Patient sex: M
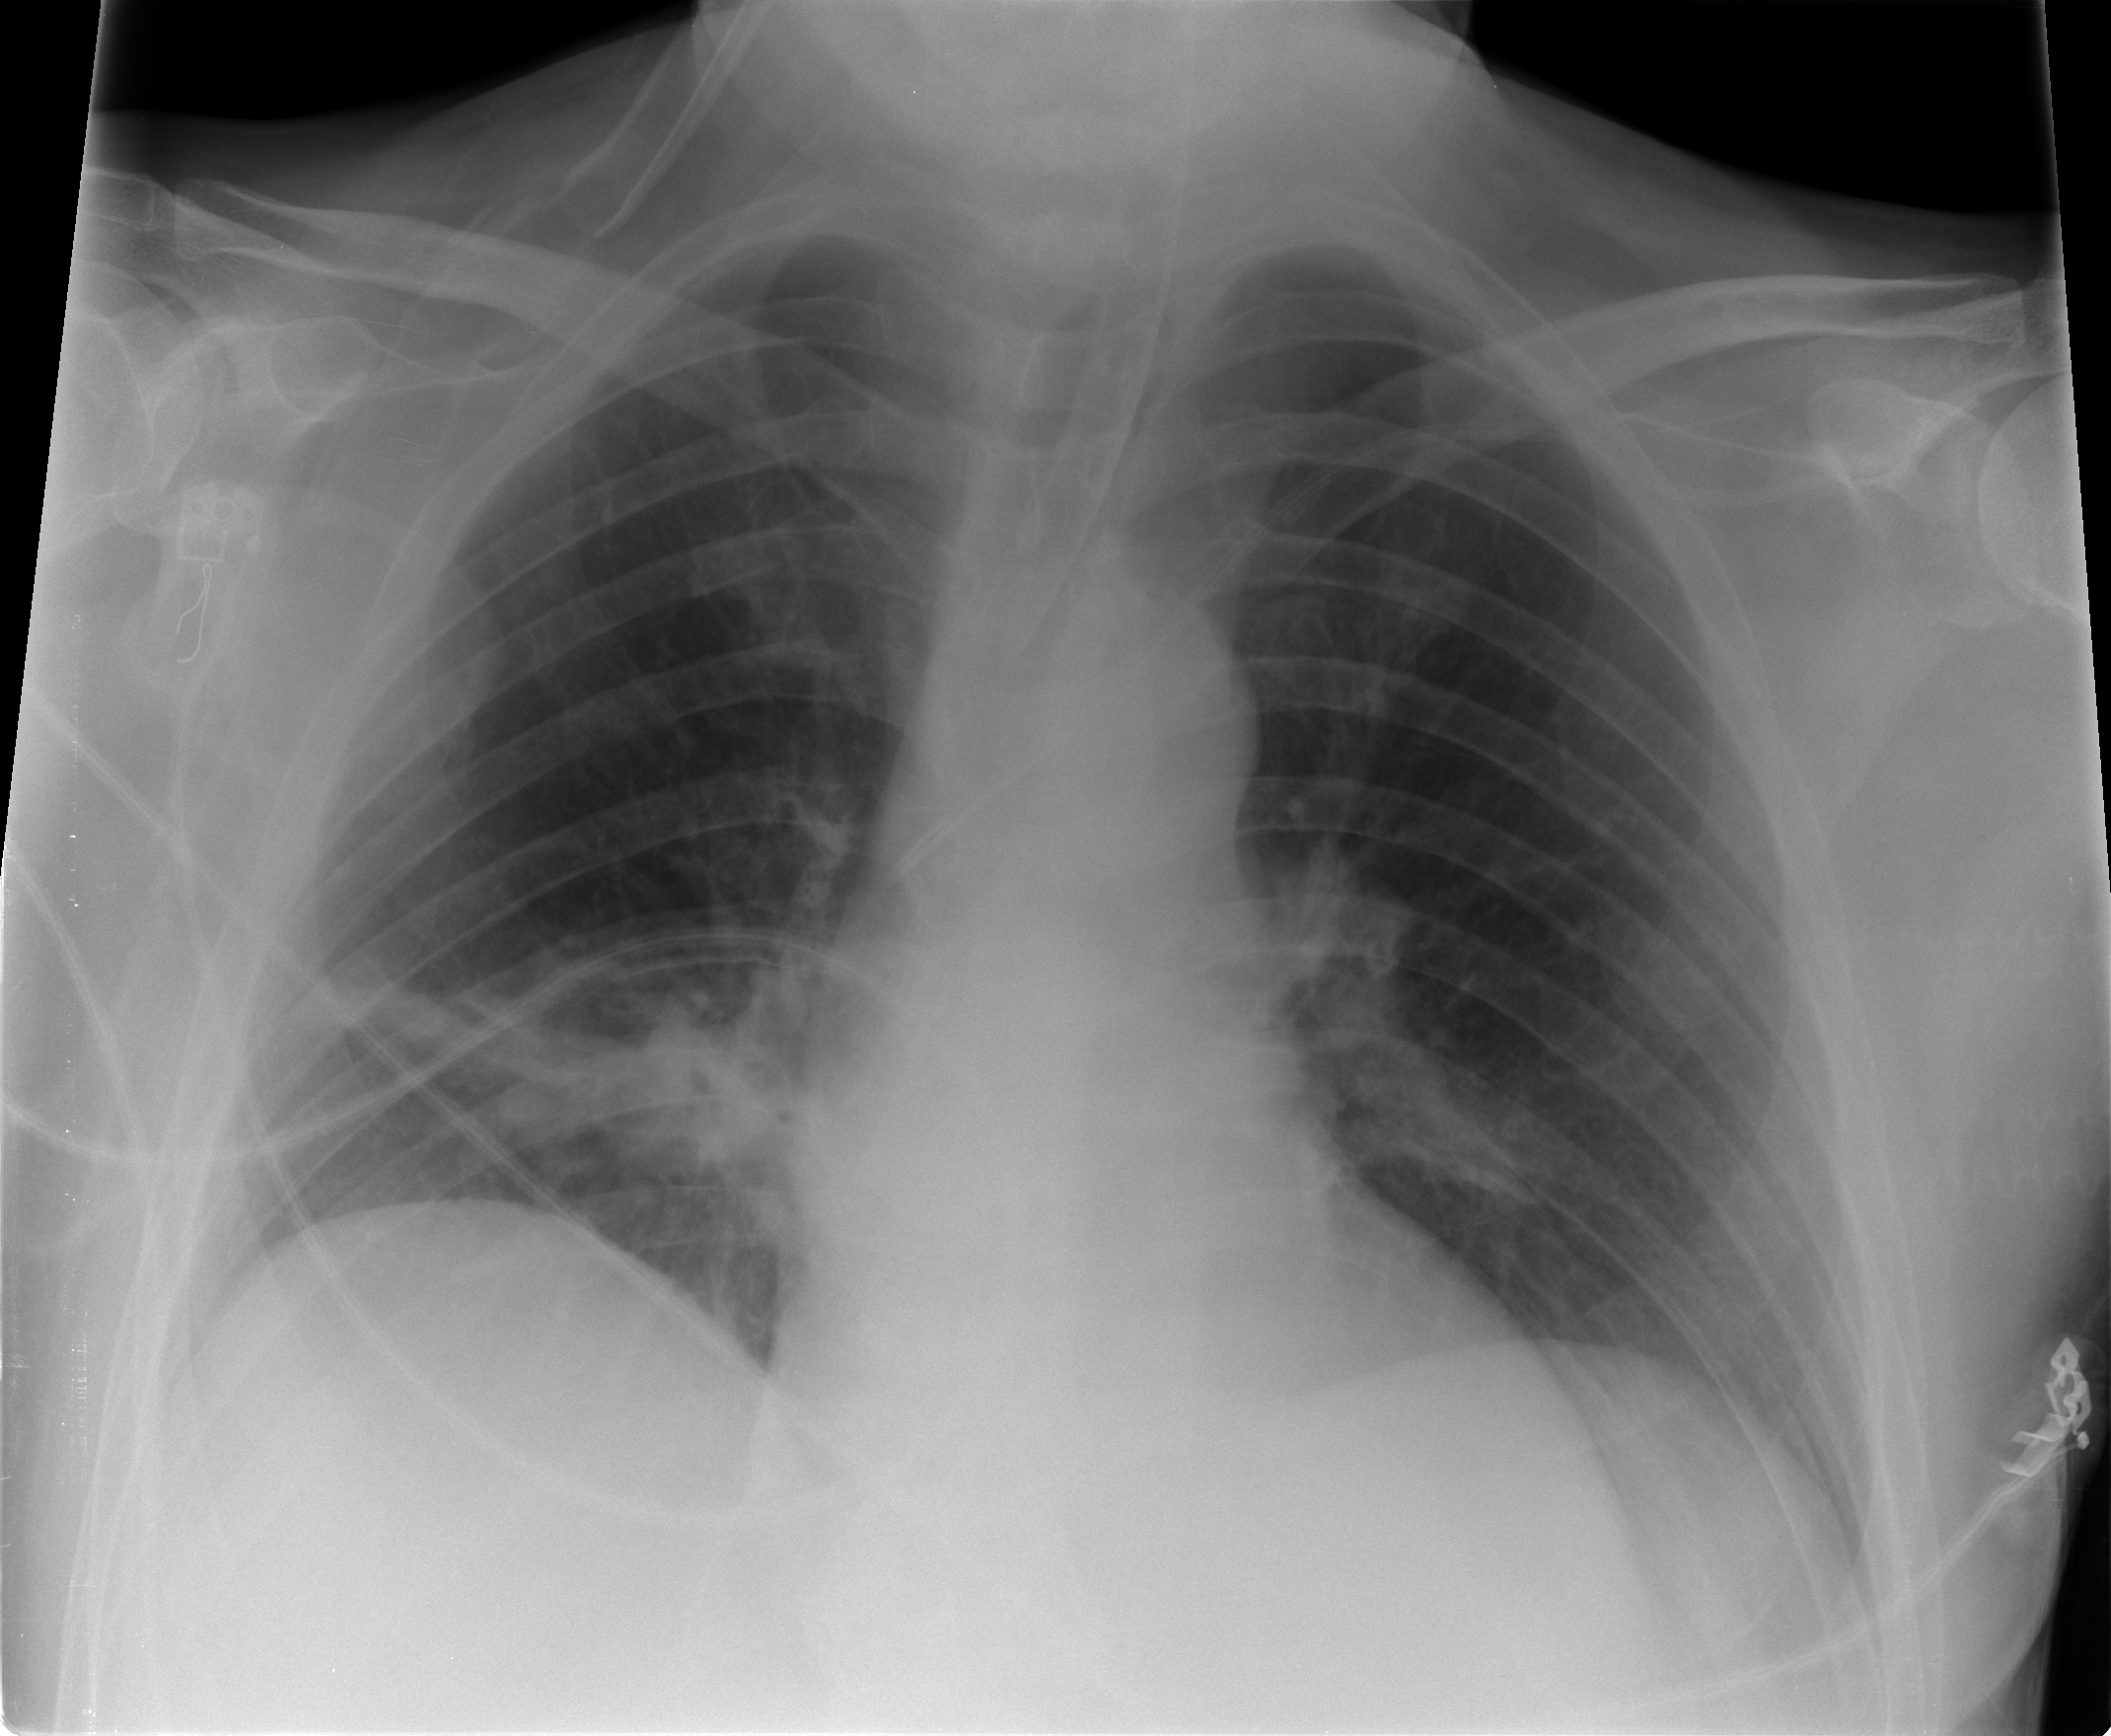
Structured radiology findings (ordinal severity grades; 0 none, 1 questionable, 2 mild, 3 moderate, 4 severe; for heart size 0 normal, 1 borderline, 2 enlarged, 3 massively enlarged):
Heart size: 0
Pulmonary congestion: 0
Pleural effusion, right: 0
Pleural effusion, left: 0
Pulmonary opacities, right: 2
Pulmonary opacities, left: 0
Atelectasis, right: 2
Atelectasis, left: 0